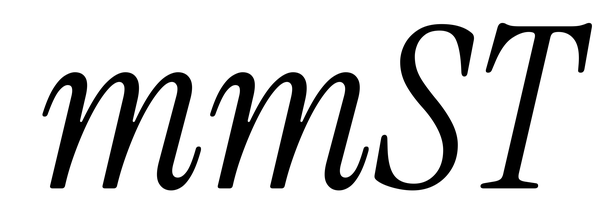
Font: InstrumentSerif-Italic